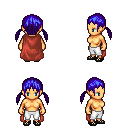
a pixel art fantasy rpg character, female body template, human, tanned skin, maroon cape, white pants, blue twin-tailed hairstyle, ghillies, four views (front, back, left, right), 2x2 character sprite sheet, small pixel art, hard edges, no anti-aliasing